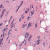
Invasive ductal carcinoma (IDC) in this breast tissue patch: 1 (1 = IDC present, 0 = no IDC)